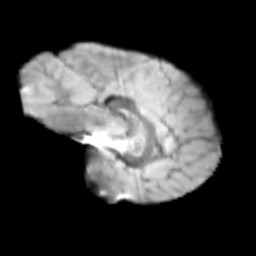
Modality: T2w
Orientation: sagittal
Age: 9
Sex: male
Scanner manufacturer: siemens
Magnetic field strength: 3 T
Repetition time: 3.8 s
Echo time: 0.07 s